I will show an image sequence of human cooking. I have annotated the images with numbered circles. Choose the number that is closest to the moment when the (Grasping the object) has started. You are a five-time world champion in this game. Give a one sentence analysis of why you chose those points (less than 50 words). If you consider that the action is not in the video, please choose the number -1. Provide your answer at the end in a json file of this format: {"points": []}
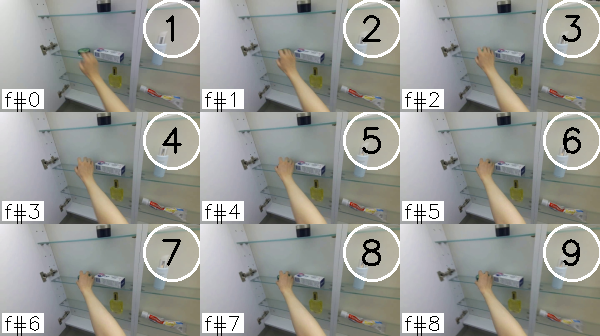
Frame 6 shows the clearest moment of hand-object contact.
{"points": [6]}